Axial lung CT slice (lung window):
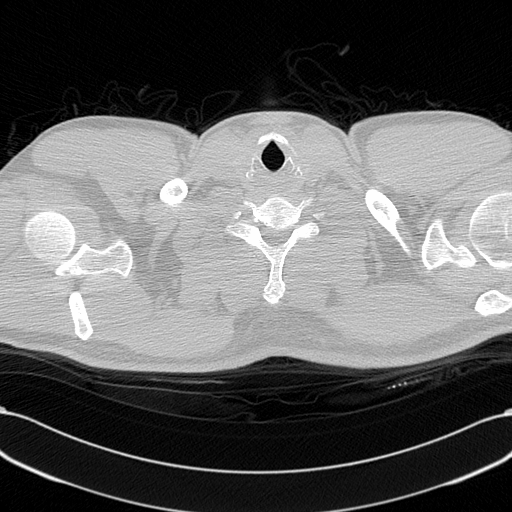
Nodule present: no